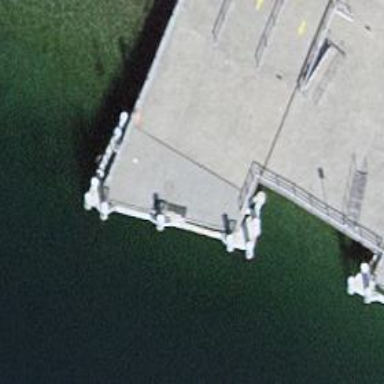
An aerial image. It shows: Ferry terminal with stop position for public transport.